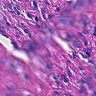
Metastatic tissue present: yes